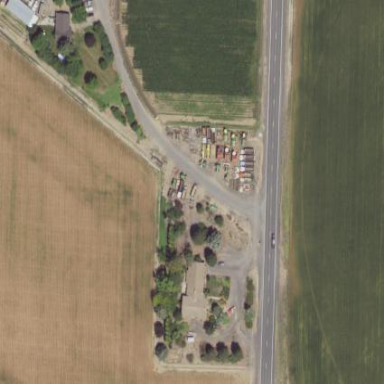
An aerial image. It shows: Farmyard area.